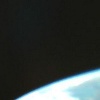
Label: space